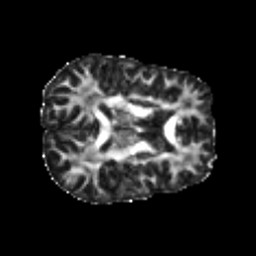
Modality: FA
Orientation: axial
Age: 24
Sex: male
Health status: healthy
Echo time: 0.074 s